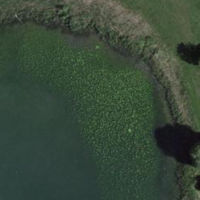
EUNIS habitat code: 14
Species observed at this site:
Tachybaptus ruficollis
Corvus corone
Podiceps cristatus
Cyanistes caeruleus
Fulica atra
Anas crecca
Anas platyrhynchos
Aythya ferina
Aythya fuligula
Fringilla coelebs
Passer domesticus
Coloeus monedula
Gallinago gallinago
Turdus merula
Phalacrocorax carbo
Phylloscopus collybita
Larus michahellis
Gallinula chloropus
Parus major
Erithacus rubecula
Hirundo rustica
Tringa totanus
Anser anser
Columba livia